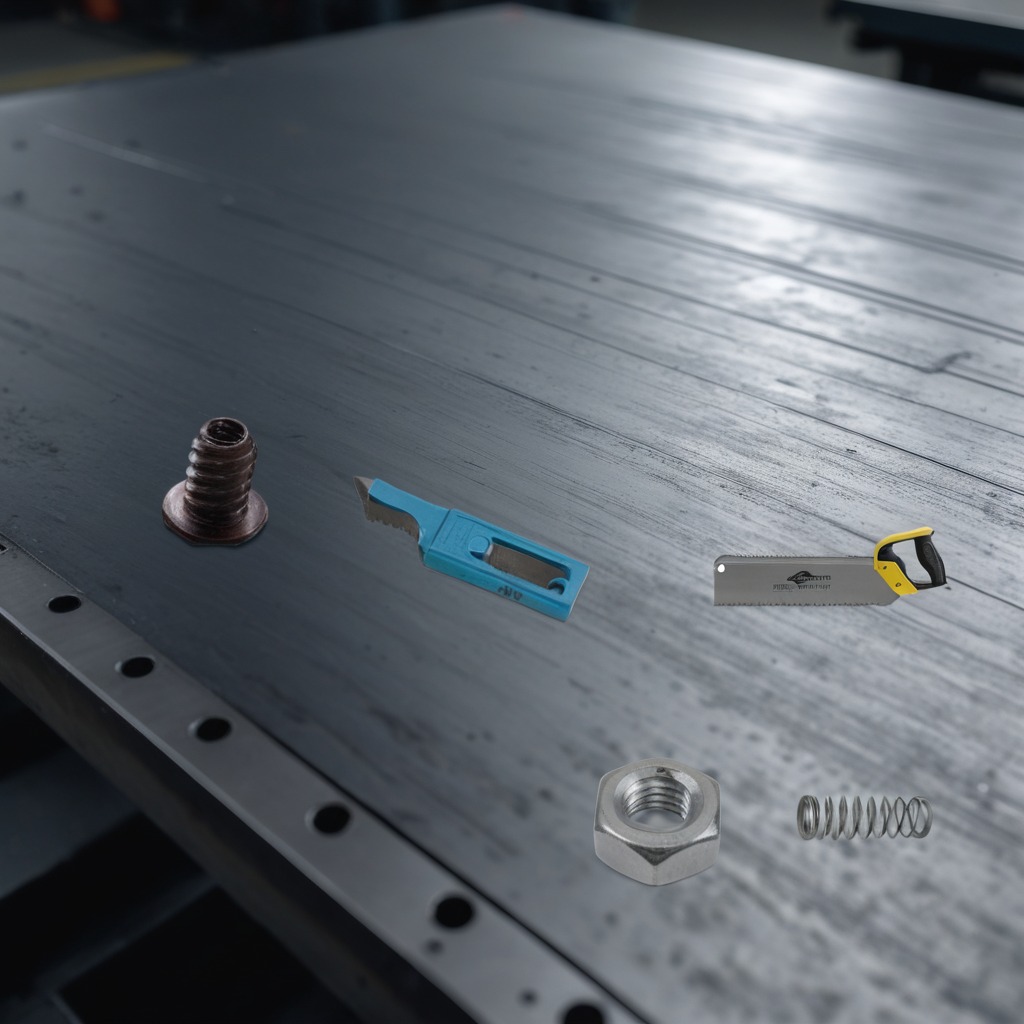
A metal nut is lying on a cold steel table in a mining workshop.